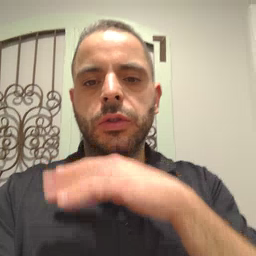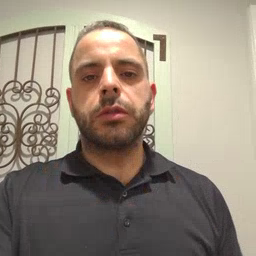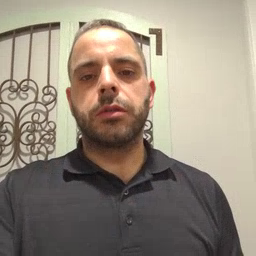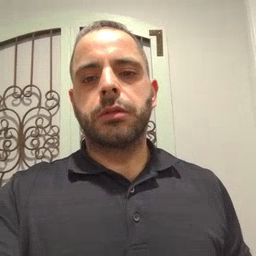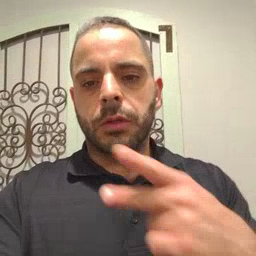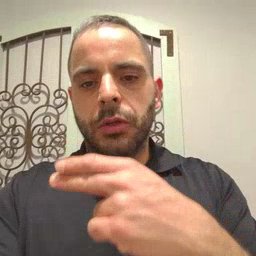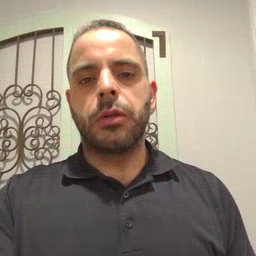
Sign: scissors